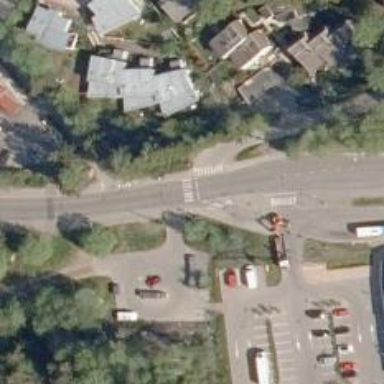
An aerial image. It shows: Asphalt cycleway.